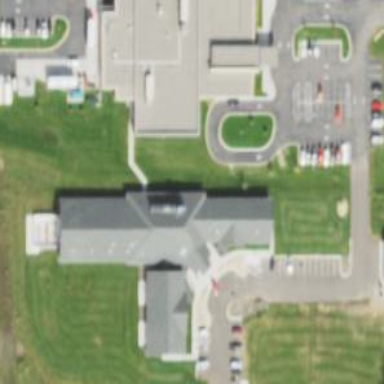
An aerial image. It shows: Nursing home.